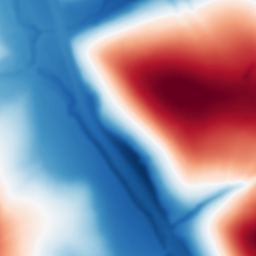
Category: multiscale
Decomposition family: dog_multiscale
Decomposition parameters: sigma_ratio: 2
n_scales: 6
base_sigma: 2
Upsampling method: bicubic
Upsampling parameters: scale: 2
Upsampling scale: 2